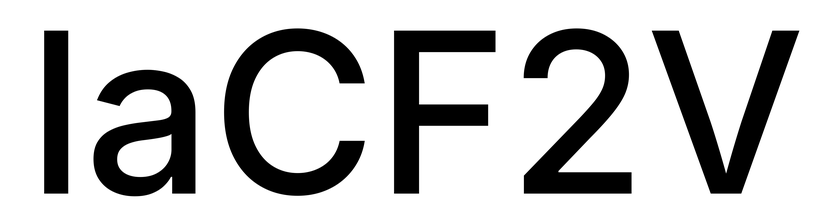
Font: Inter_Medium